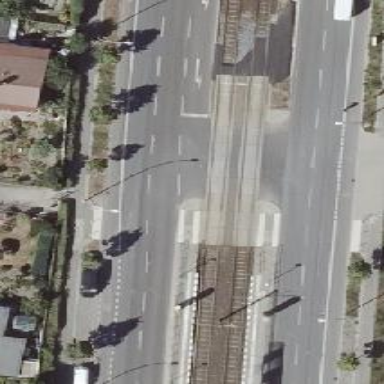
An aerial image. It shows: Tram crossing on the railway.